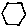
Label: hexagon